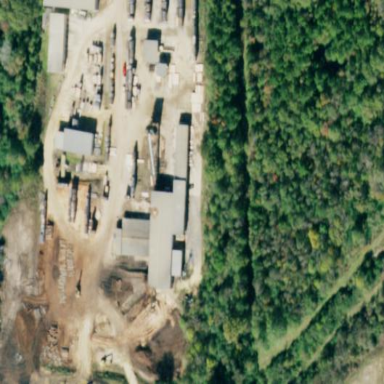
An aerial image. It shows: Industrial area dedicated to sawmill.